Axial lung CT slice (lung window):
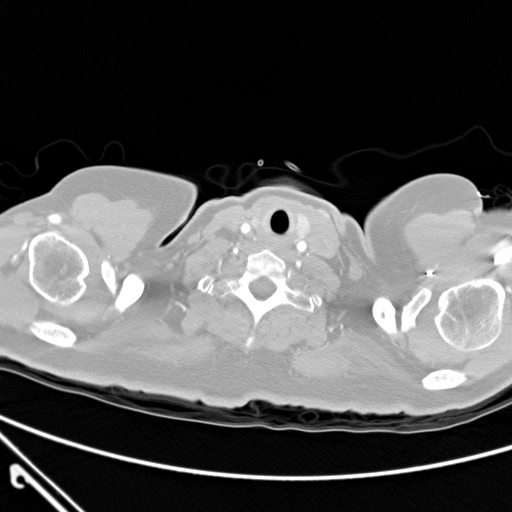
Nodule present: no